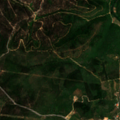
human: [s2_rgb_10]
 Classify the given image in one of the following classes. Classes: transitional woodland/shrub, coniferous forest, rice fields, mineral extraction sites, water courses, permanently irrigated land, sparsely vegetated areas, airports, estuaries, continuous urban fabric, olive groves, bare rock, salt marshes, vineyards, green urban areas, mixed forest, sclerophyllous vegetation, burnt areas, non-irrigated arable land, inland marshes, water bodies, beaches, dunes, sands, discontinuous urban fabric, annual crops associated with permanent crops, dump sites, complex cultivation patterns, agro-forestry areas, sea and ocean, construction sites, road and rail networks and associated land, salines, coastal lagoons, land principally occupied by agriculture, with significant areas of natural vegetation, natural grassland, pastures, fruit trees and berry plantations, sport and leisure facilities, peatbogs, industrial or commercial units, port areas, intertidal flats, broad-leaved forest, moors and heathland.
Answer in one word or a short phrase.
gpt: olive groves, broad-leaved forest, mixed forest, transitional woodland/shrub